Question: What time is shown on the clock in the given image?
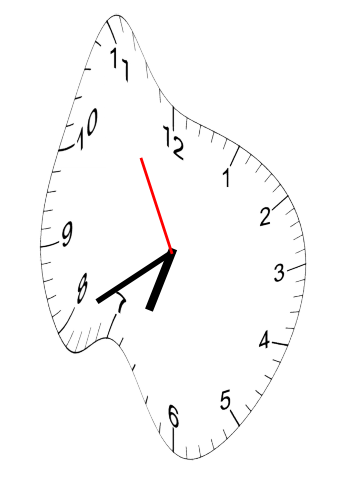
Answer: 06:39:55